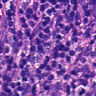
Metastatic tissue present: yes